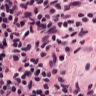
Metastatic tissue present: no